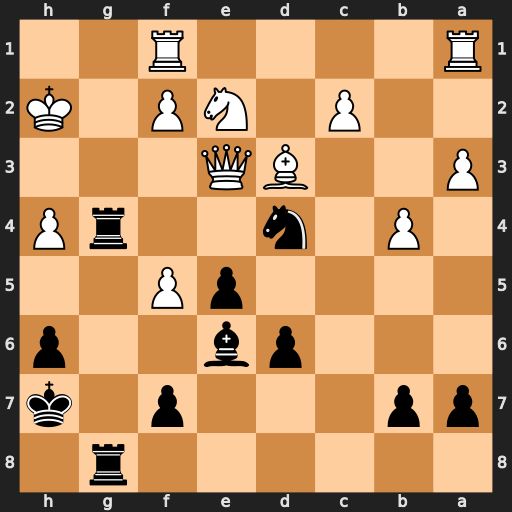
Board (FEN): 6r1/pp3p1k/3pb2p/4pP2/1P1n2rP/P2BQ3/2P1NP1K/R4R2
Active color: b
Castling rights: -
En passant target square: -
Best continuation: Rxh4+ Qh3 Nf3+ Kh1 Rxh3#